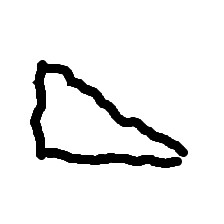
Shape: triangle